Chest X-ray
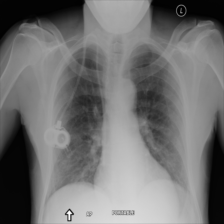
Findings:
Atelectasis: negative
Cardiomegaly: negative
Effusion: negative
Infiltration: negative
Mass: negative
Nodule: negative
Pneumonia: negative
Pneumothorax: negative
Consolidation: negative
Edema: negative
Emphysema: negative
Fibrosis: negative
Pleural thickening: negative
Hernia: negative